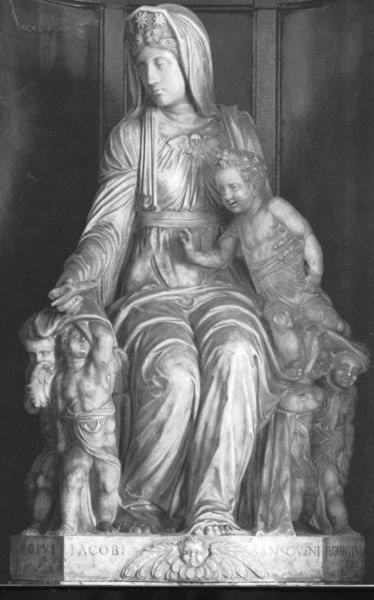
Titel: Madonna mit dem Kind
Künstler: Jacopo Sansovino
Standort: Venedig, Dogenpalast (EU - I - Venetien)
Schlagwörter: flügel, gruppe, kopf, frau, sockel, figur, gewand, kind, mutter, kinder, engel, skulptur, statue, kopftuch, plastik, foto, sterne, schwarzweiß, text, jesus, putten, maria, madonna, christentum, jakobus, jacobi, religiöse